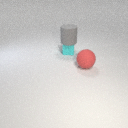
large gray rubber cylinder above small cyan rubber cube